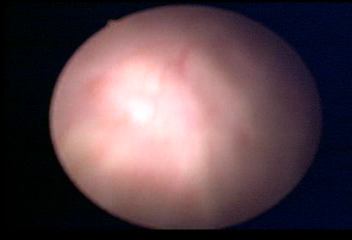
Modality: WLC
Class: Normal mucosa
Bladder cancer association: No